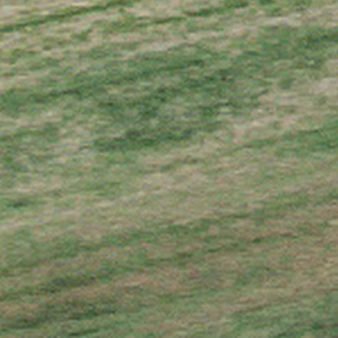
Label: other